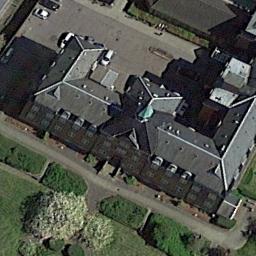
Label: church